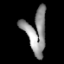
Tissue: lung
Cell type: Epithelial cells
Senescence score: 0.1762
Nuclear area (px): 852
Mean DAPI intensity: 143.61